Current action and preconditions to check: trajectory_clear

Your task: For each precondition in the list above, predict whether it will hold at this action.

Consider the current scene as observed from the mobile robot's camera, and analyze the predicted future states of all dynamic agents (e.g., people, animals, vehicles, or any moving entities) within the NEXT SECOND.

IMPORTANT: Only answer "very likely" if you are absolutely certain—based on strong, clear evidence—that a dynamic agent will violate the precondition in the predicted future state. Do NOT answer "very likely" for unlikely, ambiguous, or low-probability risks.

Ask yourself for each precondition: Is there a high probability, with clear and convincing evidence, that the predicted future states of any dynamic agent will interfere with the predicted future state of the currently executing action within the NEXT SECOND, causing that precondition to fail?

Assess the risk level based on these predictions. Use "likely" or "very likely" if motions create a clear risk of interference.

Use "neutral" or "improbable" if agents are nearby but their predicted paths are clearly diverging or non-conflicting.

Failure Risk Categories: "very improbable", "improbable", "neutral", "likely", "very likely"

Answer Format: Output ONLY the probability_of_failure value from these categories: "very improbable", "improbable", "neutral", "likely", "very likely"

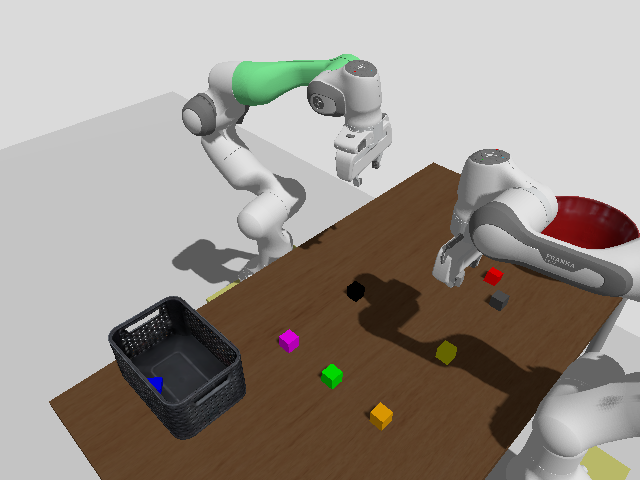

Answer: very improbable